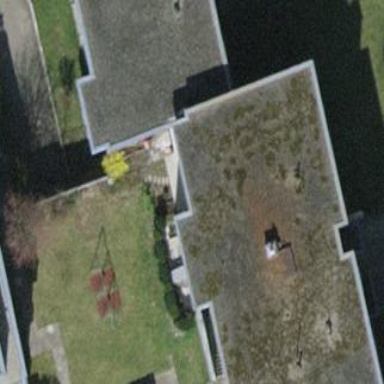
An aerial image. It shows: Flat roof tile building consisting of apartments.